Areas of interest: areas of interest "Tennis Court"
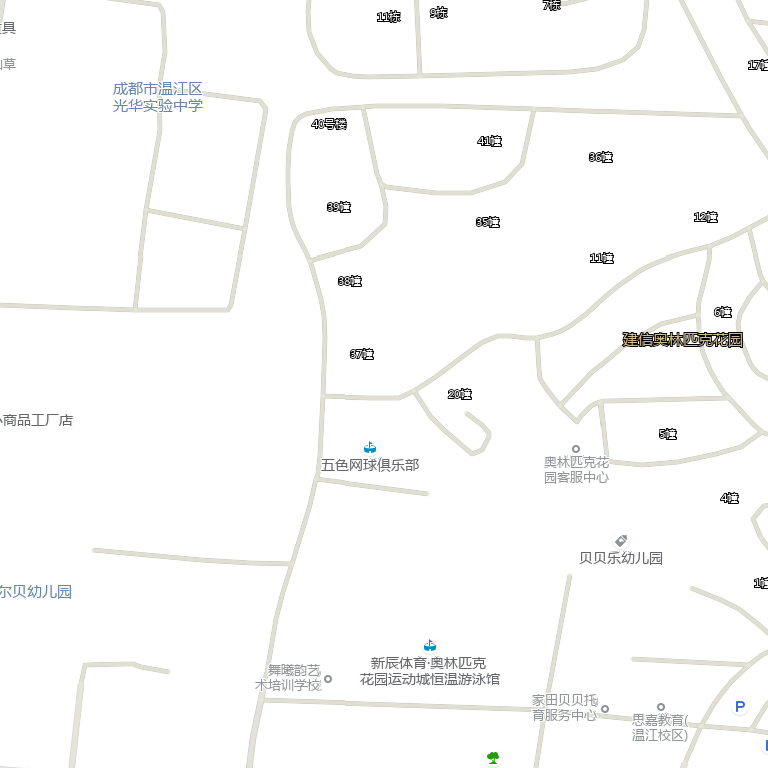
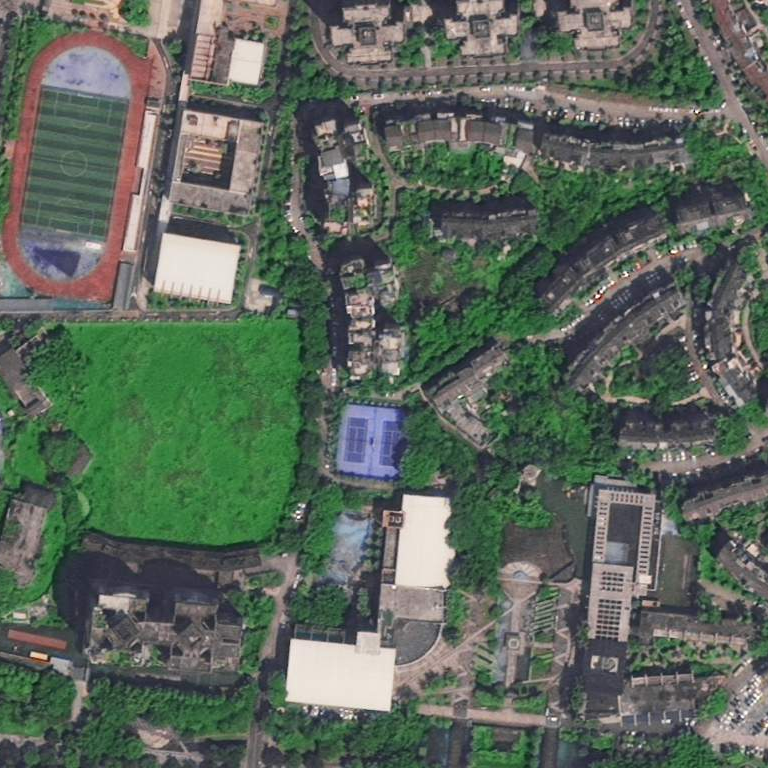